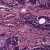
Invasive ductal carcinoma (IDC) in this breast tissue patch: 1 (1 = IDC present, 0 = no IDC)